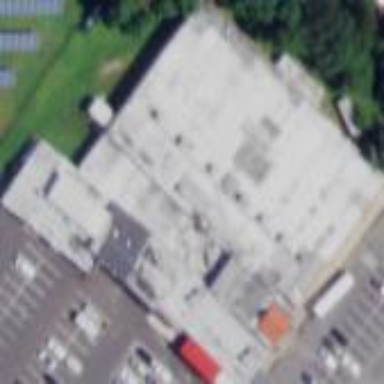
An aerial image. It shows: Building that houses bowling alley.